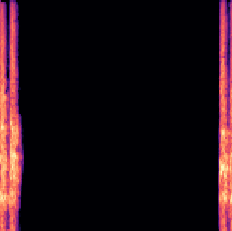
Sound class: Dog